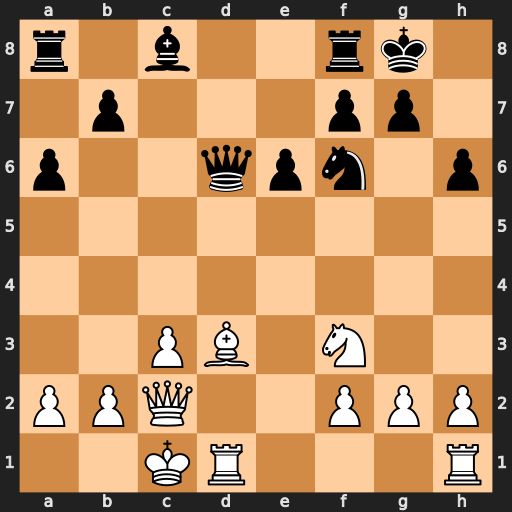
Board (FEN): r1b2rk1/1p3pp1/p2qpn1p/8/8/2PB1N2/PPQ2PPP/2KR3R
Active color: w
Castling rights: -
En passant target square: -
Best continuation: Bh7+ Nxh7 Rxd6